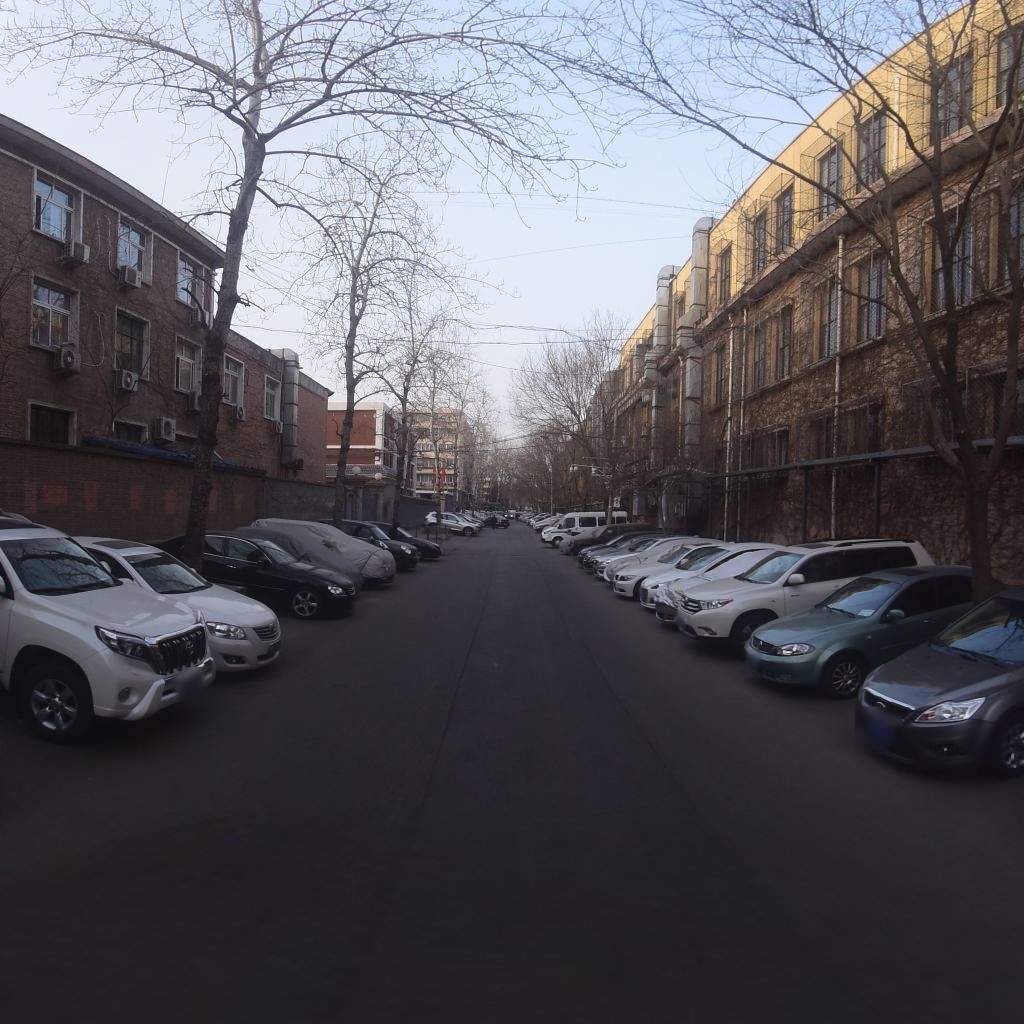
Region: Xicheng
Road damage annotations: longitudinal crack, longitudinal crack